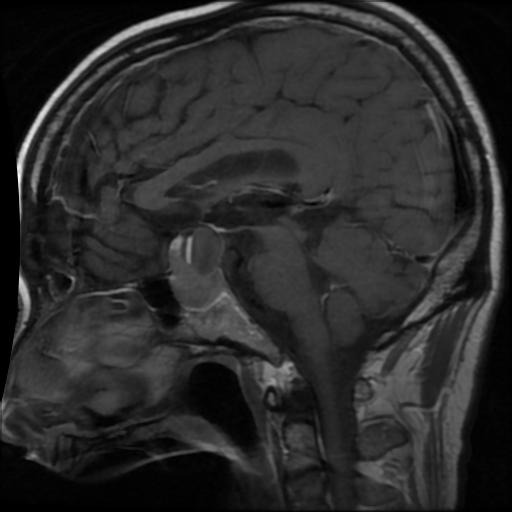
Label: pituitary